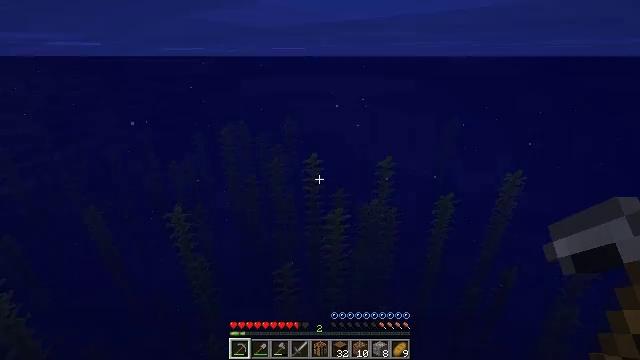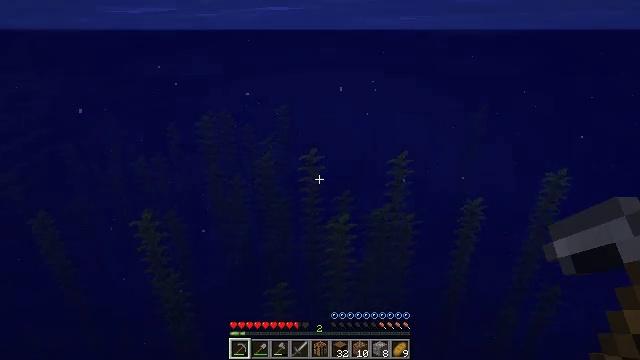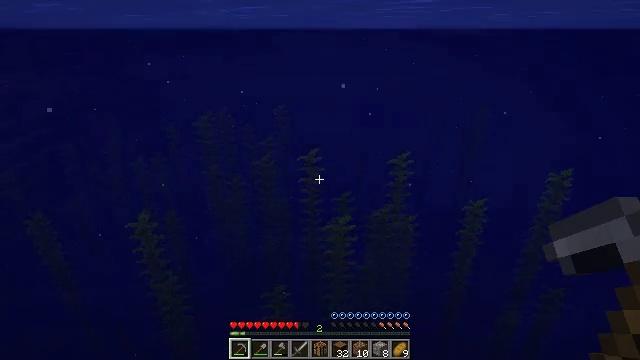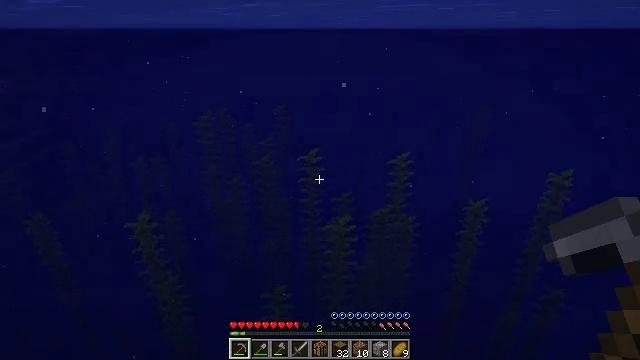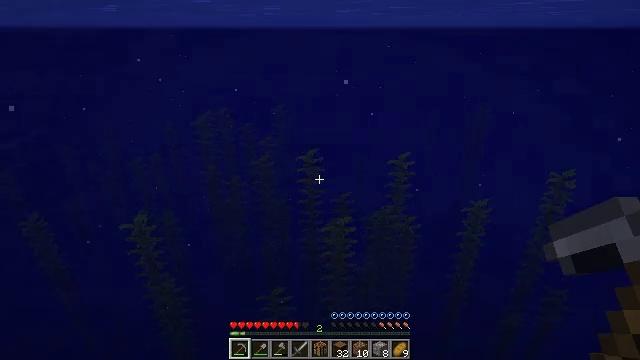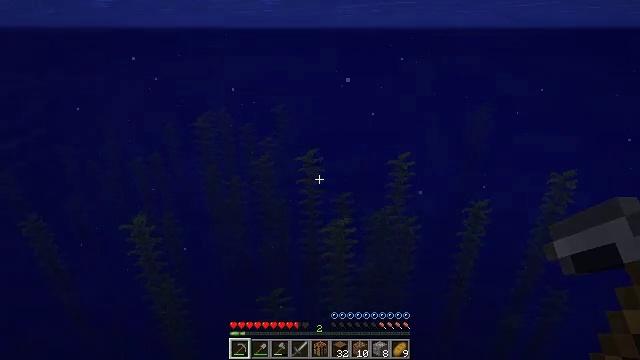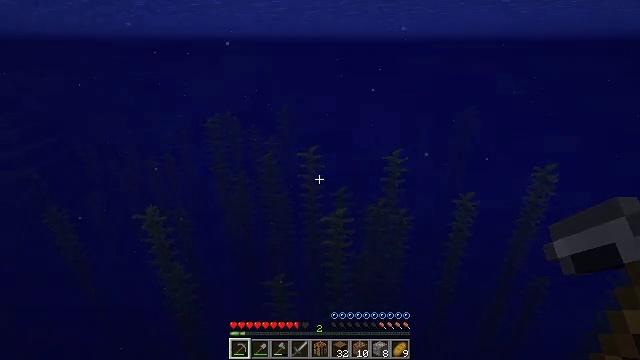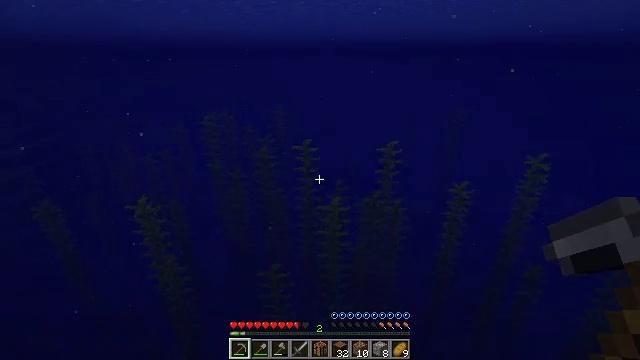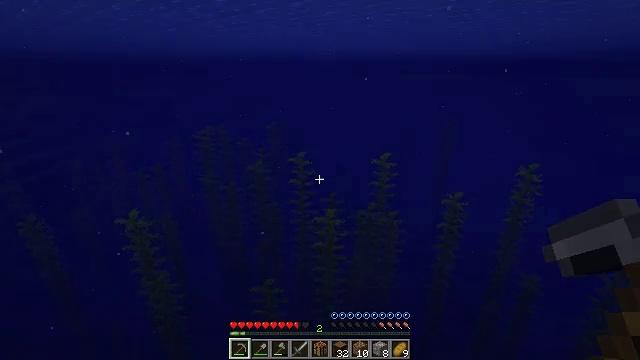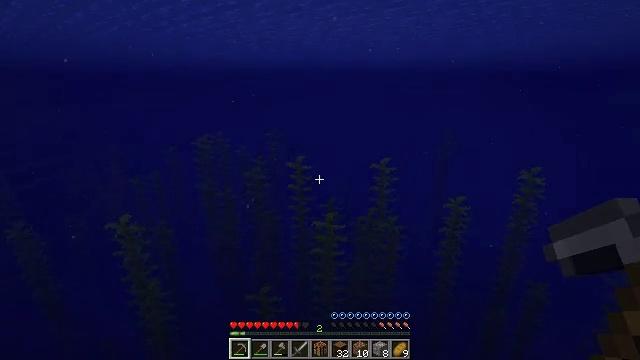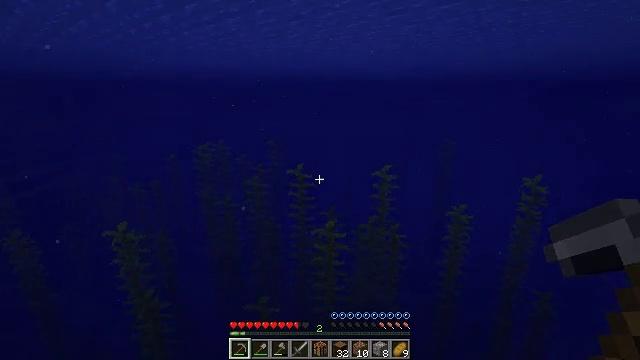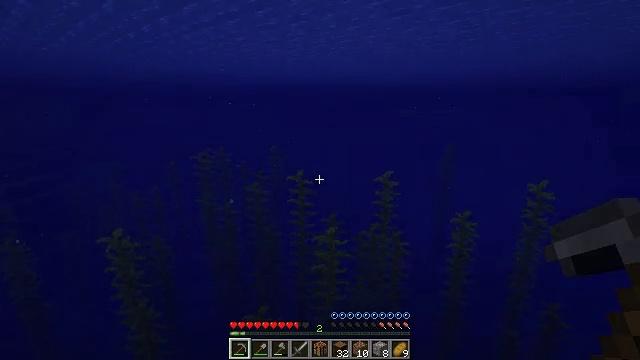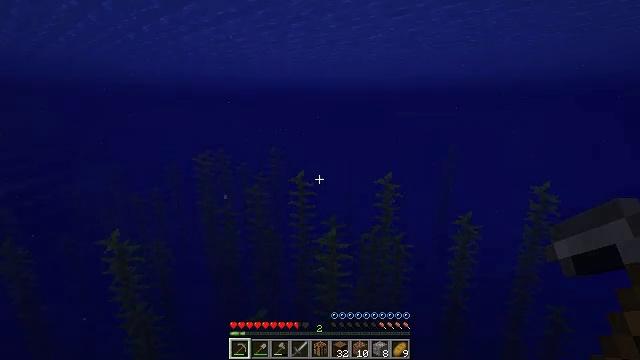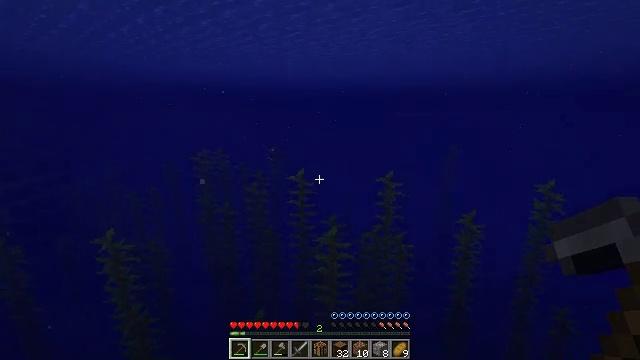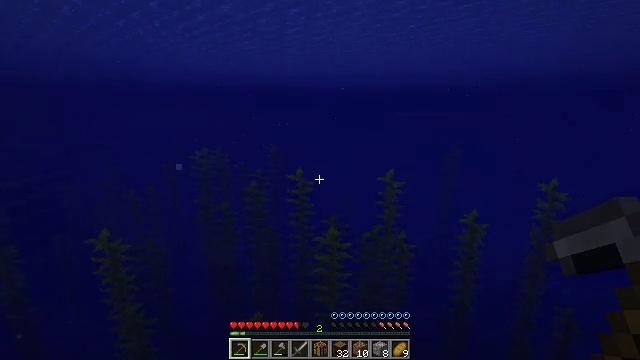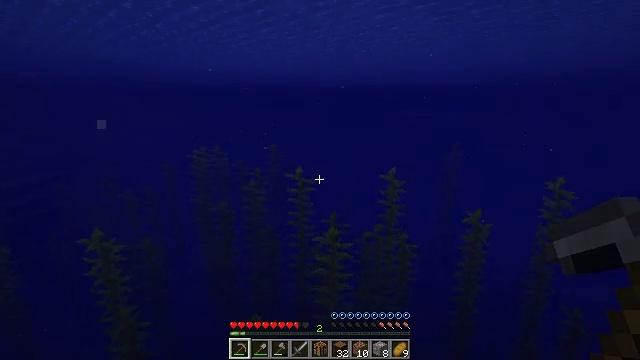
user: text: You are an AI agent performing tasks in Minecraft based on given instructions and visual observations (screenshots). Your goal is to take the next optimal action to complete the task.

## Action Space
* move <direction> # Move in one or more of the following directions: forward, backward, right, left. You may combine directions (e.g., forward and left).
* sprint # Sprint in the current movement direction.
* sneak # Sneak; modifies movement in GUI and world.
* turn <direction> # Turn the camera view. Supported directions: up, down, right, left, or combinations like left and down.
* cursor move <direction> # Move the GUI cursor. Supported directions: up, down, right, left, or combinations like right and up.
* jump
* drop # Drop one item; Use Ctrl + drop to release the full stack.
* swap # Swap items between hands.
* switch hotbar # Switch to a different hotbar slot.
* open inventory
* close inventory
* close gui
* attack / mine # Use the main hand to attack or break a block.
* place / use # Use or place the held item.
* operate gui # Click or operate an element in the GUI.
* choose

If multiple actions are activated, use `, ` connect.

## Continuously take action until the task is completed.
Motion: motion action
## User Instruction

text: Harvest kelp from the ocean.
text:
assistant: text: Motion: move forward
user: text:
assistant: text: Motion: move forward
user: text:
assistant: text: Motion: move forward
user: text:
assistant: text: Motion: move forward, sprint
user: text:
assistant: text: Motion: move forward, sprint
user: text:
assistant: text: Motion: move forward, sprint
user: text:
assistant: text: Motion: move forward, sprint, turn right and up
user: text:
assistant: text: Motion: move forward, sprint, turn right and up
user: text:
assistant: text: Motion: move forward, sprint, turn up
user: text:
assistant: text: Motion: move forward, sprint, turn up
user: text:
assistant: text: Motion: move forward, sprint, turn up
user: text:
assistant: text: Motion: move forward, sprint
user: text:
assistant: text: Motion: move forward, sprint
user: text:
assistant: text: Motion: move forward, sprint
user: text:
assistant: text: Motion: move forward, sprint
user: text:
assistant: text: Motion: move forward, sprint
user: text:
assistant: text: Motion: move forward, sprint
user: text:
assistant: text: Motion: move forward, sprint
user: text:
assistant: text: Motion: move forward, sprint
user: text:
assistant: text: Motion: move forward, sprint
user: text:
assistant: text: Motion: move forward, sprint
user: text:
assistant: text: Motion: move forward, sprint
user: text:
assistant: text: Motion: move forward, sprint
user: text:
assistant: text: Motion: move forward, sprint
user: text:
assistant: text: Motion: move forward, sprint
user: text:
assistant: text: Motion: move forward, sprint
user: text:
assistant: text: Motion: move forward, sprint
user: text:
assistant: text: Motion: move forward, sprint
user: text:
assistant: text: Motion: move forward, sprint
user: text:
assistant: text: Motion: move forward, sprint